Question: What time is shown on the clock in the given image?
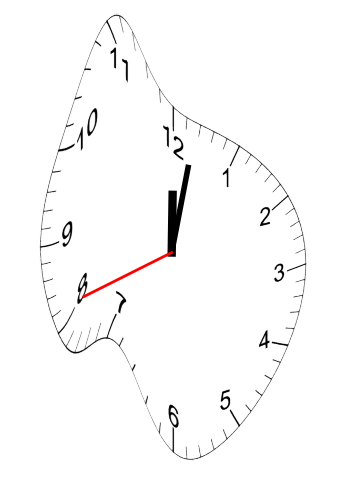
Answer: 12:01:41